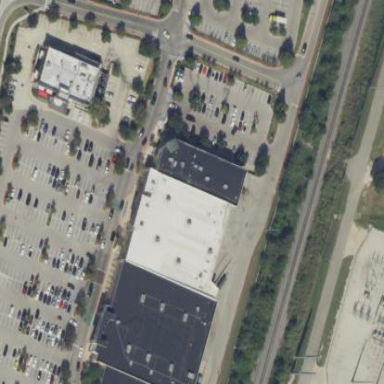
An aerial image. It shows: Retail building.